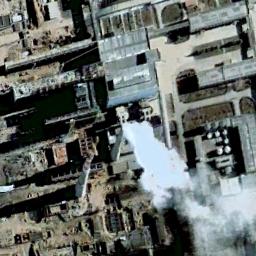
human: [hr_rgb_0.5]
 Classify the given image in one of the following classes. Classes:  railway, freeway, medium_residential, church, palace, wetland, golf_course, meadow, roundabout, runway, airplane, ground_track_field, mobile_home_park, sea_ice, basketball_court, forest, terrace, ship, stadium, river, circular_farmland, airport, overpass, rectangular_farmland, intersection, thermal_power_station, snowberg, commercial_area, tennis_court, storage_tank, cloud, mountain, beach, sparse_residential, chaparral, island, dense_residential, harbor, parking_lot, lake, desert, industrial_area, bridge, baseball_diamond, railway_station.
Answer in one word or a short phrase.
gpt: thermal_power_station